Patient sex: F
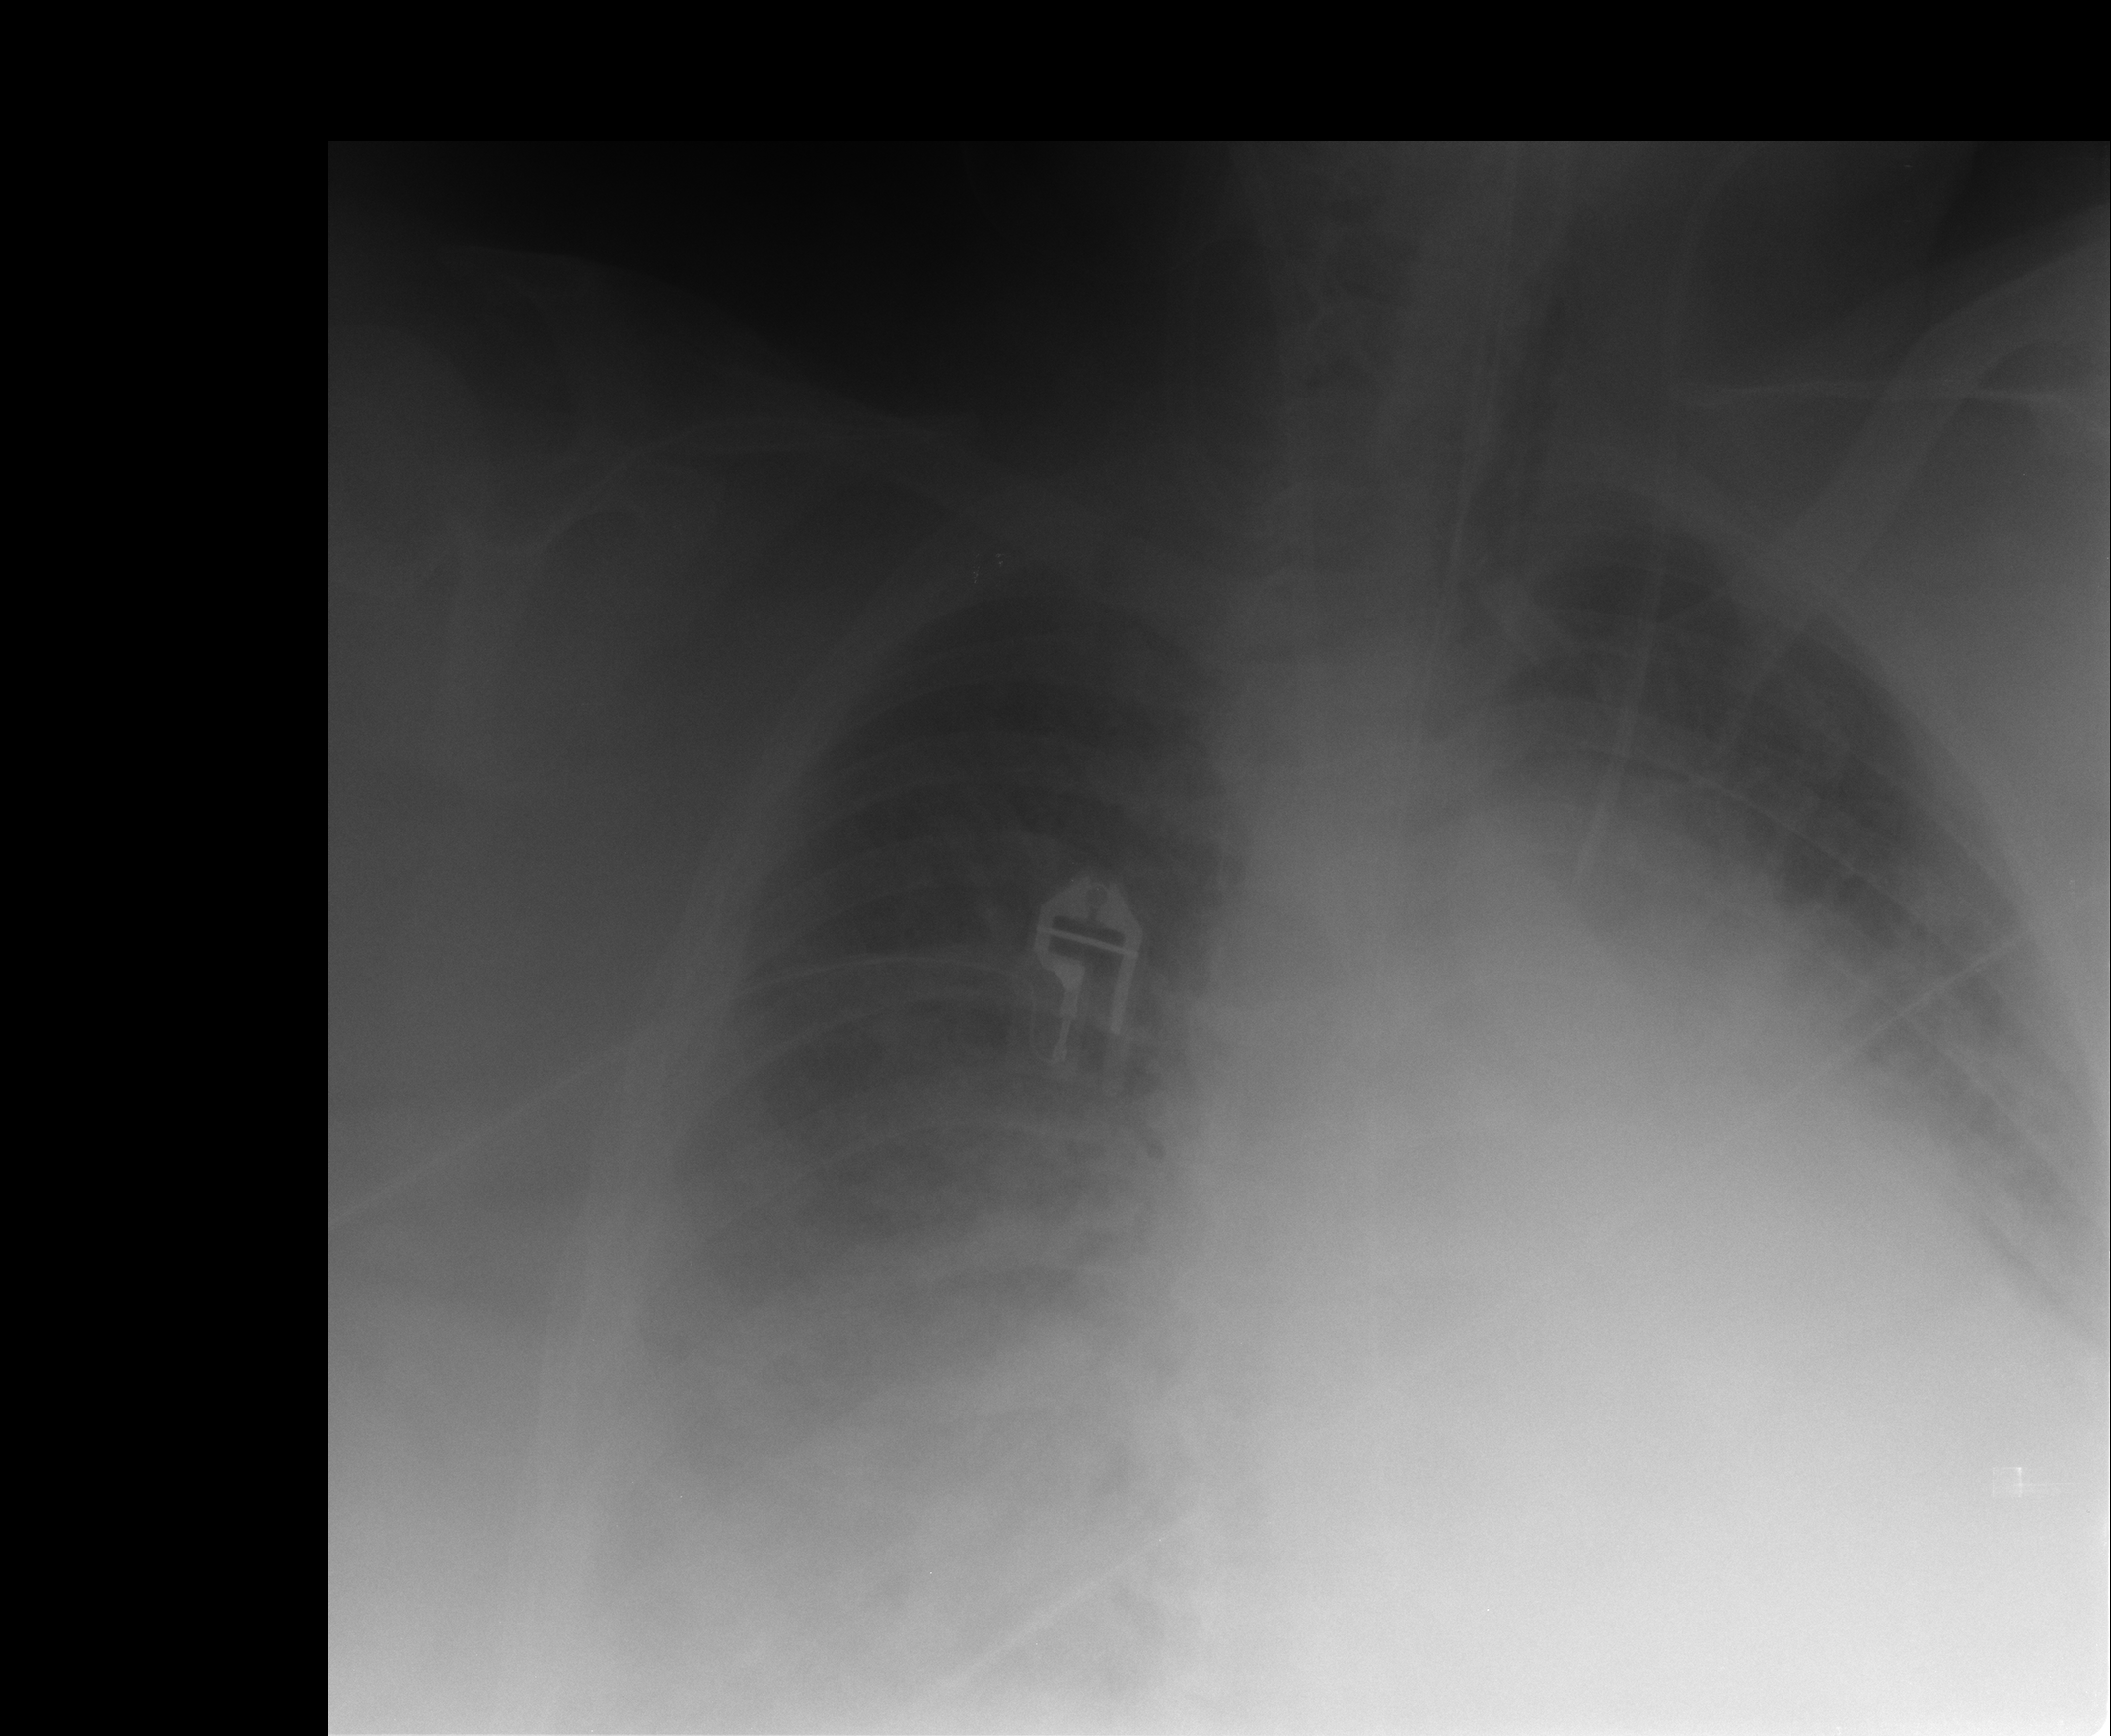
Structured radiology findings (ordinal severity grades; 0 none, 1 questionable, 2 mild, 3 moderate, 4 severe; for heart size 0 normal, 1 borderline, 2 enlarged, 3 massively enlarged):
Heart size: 2
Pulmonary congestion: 3
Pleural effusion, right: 2
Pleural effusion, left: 0
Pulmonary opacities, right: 3
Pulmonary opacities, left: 3
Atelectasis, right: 3
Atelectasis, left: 3